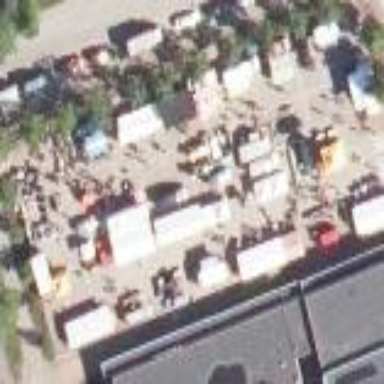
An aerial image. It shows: Marketplace with parking surface.